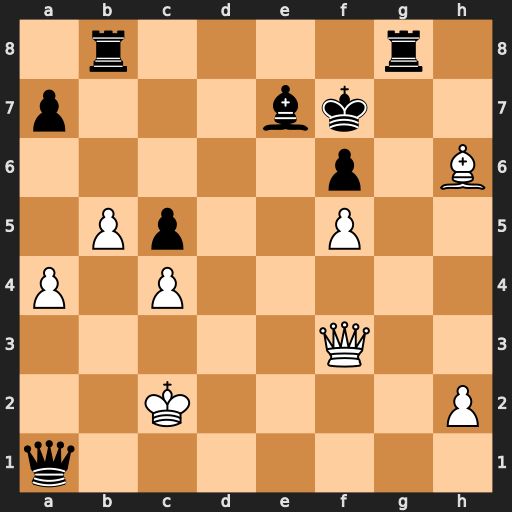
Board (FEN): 1r4r1/p3bk2/5p1B/1Pp2P2/P1P5/5Q2/2K4P/q7
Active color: w
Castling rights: -
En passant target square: -
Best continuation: Qh5+ Rg6 Qxg6#